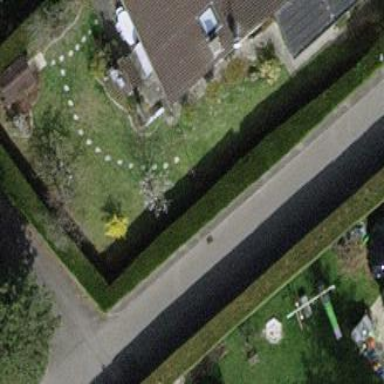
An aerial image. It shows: Garden surrounded by fence.